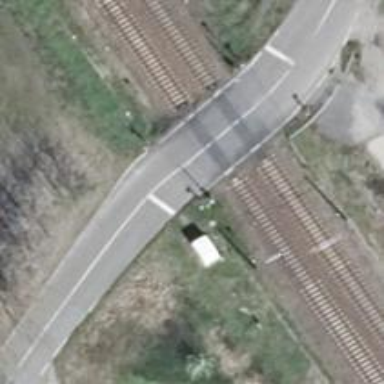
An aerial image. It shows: Level crossing along the railway.